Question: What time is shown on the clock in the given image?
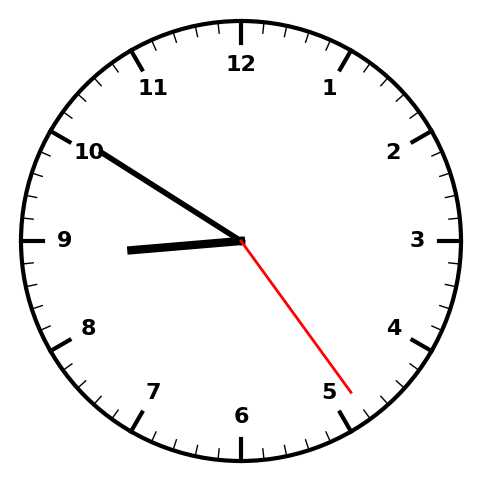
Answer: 08:50:24